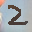
Label: 2